Question: Hi I am getting the following erro while creating new Account in CRM 2011. Any suggestions please.
Thanks
'''
System.ServiceModel.FaultException'1[[Microsoft.Xrm.Sdk.OrganizationServiceFault, Microsoft.Xrm.Sdk, Version=5.0.0.0, Culture=neutral, PublicKeyToken=31bf3856ad364e35]]: Object reference not set to an instance of an object.Detail:
<OrganizationServiceFault xmlns:i="http://www.w3.org/2001/XMLSchema-instance" xmlns="http://schemas.microsoft.com/xrm/2011/Contracts">
<ErrorCode>-<PHONE></ErrorCode>
<ErrorDetails xmlns:d2p1="http://schemas.datacontract.org/2004/07/System.Collections.Generic">
<KeyValuePairOfstringanyType>
<d2p1:key>OperationStatus</d2p1:key>
<d2p1:value xmlns:d4p1="http://www.w3.org/2001/XMLSchema" i:type="d4p1:string">0</d2p1:value>
</KeyValuePairOfstringanyType>
</ErrorDetails>
<Message>Object reference not set to an instance of an object.</Message>
<Timestamp>2012-04-02T11:03:57.7288333Z</Timestamp>
<InnerFault i:nil="true" />
<TraceText>[AutoNumberGenerator: AutoNumberGenerator.AutoNumberGenerator] [9202e5b5-d848-e111-8920-0050569b0118: AutoNumberGenerator.AutoNumberGenerator: Create of account]
</TraceText>
</OrganizationServiceFault>
'''

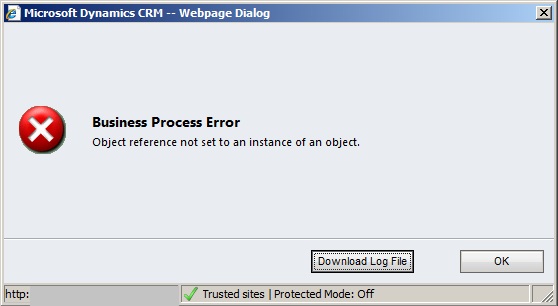
Answer: '''
<TraceText>[AutoNumberGenerator: AutoNumberGenerator.AutoNumberGenerator] [9202e5b5-d848-e111-8920-0050569b0118: AutoNumberGenerator.AutoNumberGenerator: Create of account]
'''
The line above says that there is a plug-in called .
And the exception being thrown is thrown from this plug-in.